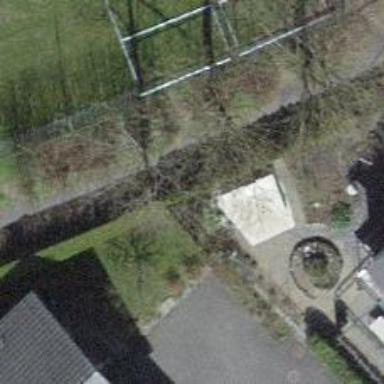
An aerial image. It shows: Hedge barrier.